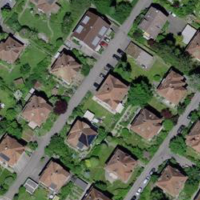
EUNIS habitat code: 55
Species observed at this site:
Lapsana communis
Symphoricarpos albus